Question: I am working with susy on my personal website, and I am running into a bizzarre issue where items are not actually filling all the way to the end of the last column they are supposed to span. I have turned the susy grid background on and put it up on my test server so that anyone who wants to can check it out <URL>.
The left margin seems to be getting set correctly, but the width seems to get set just a little too short. The odd part about it is that there is a certain degree of consistency to it. For example, if I have the nav bar span two more columns as in the screenshot below, the nav bar and the main panel fall short by exactly the same amount, despite the fact that they are spanning different number of columns.

Below is some relevant HTML and Sass, but I really cannot tell what the issue is. I have tried all sorts of changes, but nothing seems to fix it.
'''
<body>
<div class="page">
<header>
<a href="/"><div class="title">R<span class="title-kern">y</span>an Chipman</div></a>
<nav>
<a href="/about"><div class="nav-tab" id="nav-left"><p>About Me</p></div></a>
<a href="/projects"><div class="nav-tab" id="nav-mid-left"><p>Projects</p></div></a>
<a href="/interests"><div class="nav-tab" id="nav-mid-right"><p>Interests</p></div></a>
<a href="/contact"><div class="nav-tab" id="nav-right"><p>Contact</p></div></a>
</nav>
</header>
<div class="sidebar">
</div>
<%= yield %> <!-- main content panel here -->
<footer class="footer">
</footer>
</div>
'''
'''
.page {
@include container($total-columns);
@include susy-grid-background;
background-color: $light-gray;
padding-bottom: 2.5em;
header {
.title {
@include span-columns(8, 16);
@include push(4);
font-size: $headline-font-size;
clear: both;
margin-bottom: .25em;
}
nav {
@include span-columns(8, 16);
@include push(4);
background-color: $white;
height: $nav-height;
clear: both;
.nav-tab {
font-size: $nav-tab-font-size;
height: $nav-height;
@include with-grid-settings(4,25%,0%,0%) {
@include span-columns(1, 4);
}
&#nav-left {
background-color: $blue;
}
&#nav-mid-left {
background-color: $green;
}
&#nav-mid-right {
background-color: $orange;
}
&#nav-right {
background-color: $red;
}
&:hover {
height: $nav-hover-height;
@include opacity(.75);
}
p {
padding-top: 12%;
}
}
}
}
#main {
@include span-columns(12,16);
@include push(2);
@include content-box;
h1, h2, h3 {
clear: both;
}
}
'''
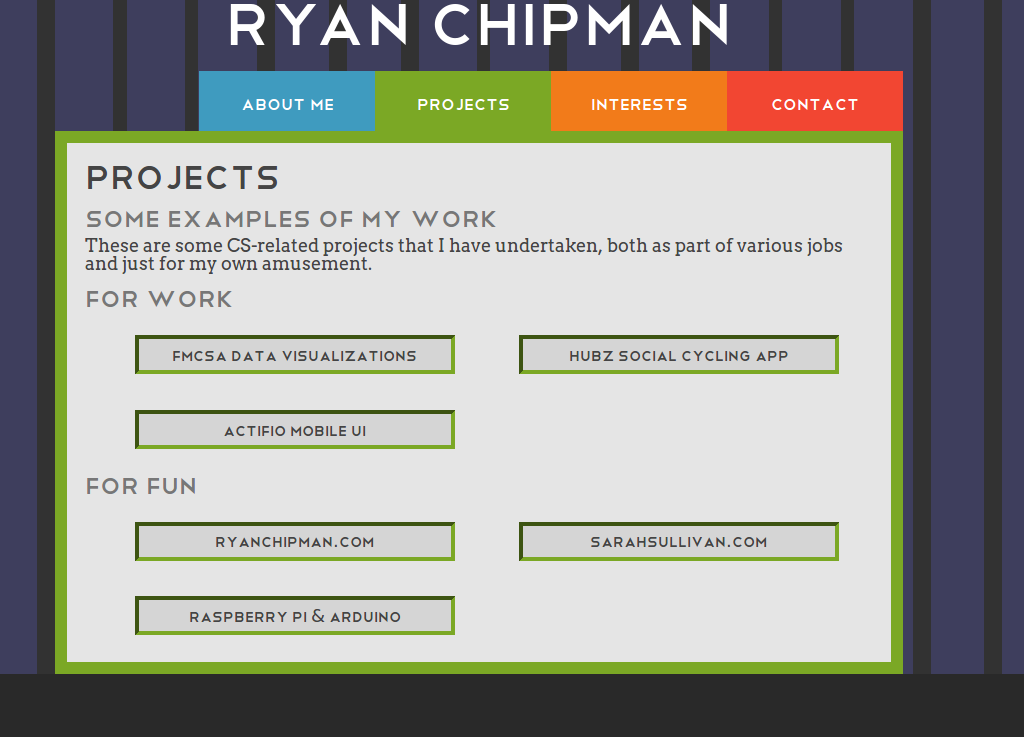
Answer: If you re-size your browser, the background image will jump and occasionally line up. This is consistent because it is not a problem with your column spans, but with browser handling of background images. As the <URL>, the grid image is not reliable for exact measurements, for this exact reason.
It all depends on the math being precise, so the browser doesn't have to do any rounding. Browsers do a terrible job with sub-pixel rounding on background images, and I've never seen any reliable workarounds.